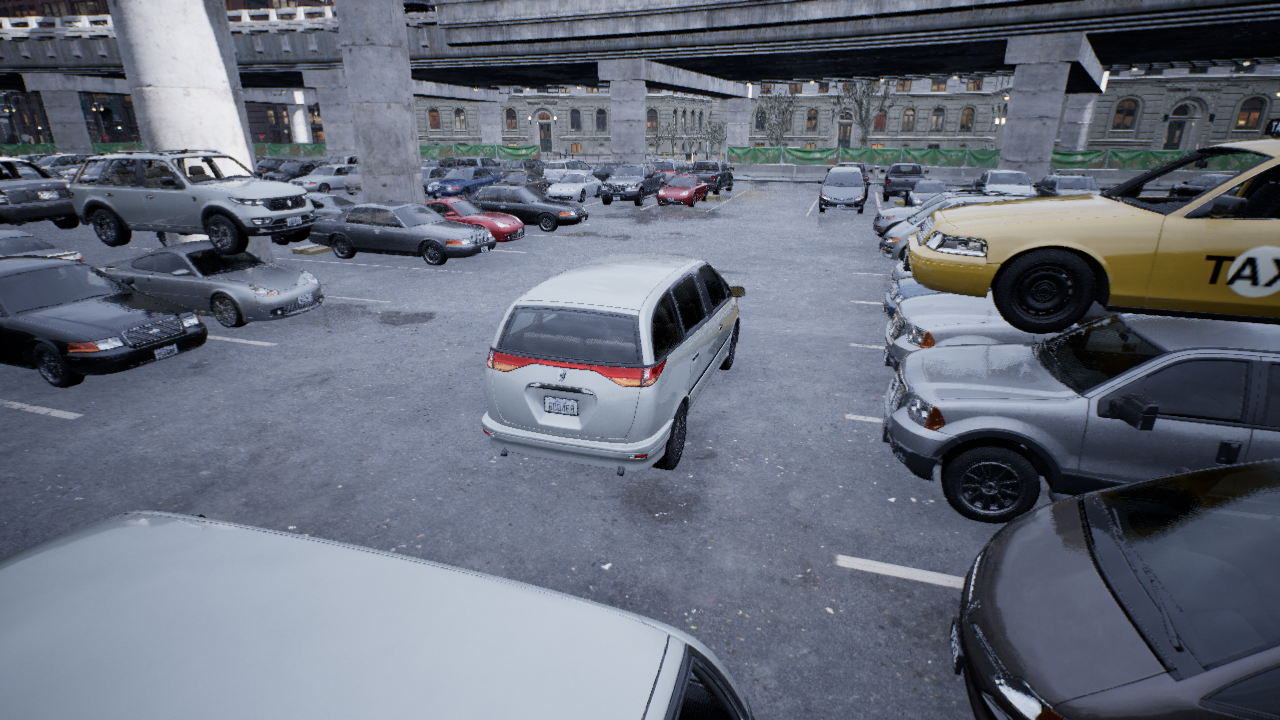
Venue: arterial
Lighting: overcast
Vehicle rig: minivan